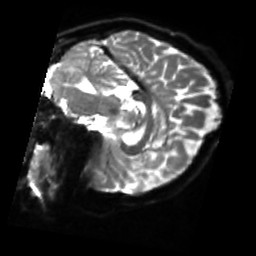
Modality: sbref
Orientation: sagittal
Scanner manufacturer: siemens
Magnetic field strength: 3 T
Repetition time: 4 s
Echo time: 0.0594 s